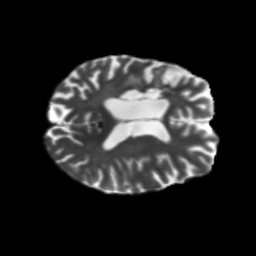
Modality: T2w
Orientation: axial
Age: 68
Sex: female
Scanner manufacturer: siemens
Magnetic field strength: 3 T
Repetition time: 5.47 s
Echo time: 0.0854 s